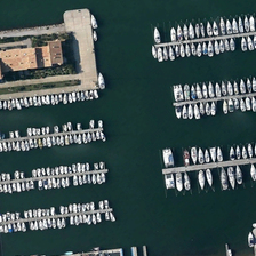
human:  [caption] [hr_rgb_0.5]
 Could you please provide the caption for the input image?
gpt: A yellow roof house was built near the harbor.

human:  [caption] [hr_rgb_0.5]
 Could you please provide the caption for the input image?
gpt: Many white ships are parked at the harbor.

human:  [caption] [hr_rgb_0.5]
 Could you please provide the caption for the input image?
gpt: A lot of white ships in the harbor.

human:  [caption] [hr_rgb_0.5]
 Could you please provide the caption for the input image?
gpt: A house with a yellow roof was built near the port.

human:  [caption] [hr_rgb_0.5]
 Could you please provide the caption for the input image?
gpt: Many white ships are parked in the harbour.